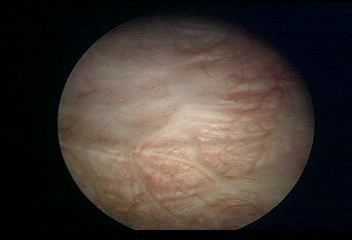
Modality: WLC
Class: Normal mucosa
Bladder cancer association: No